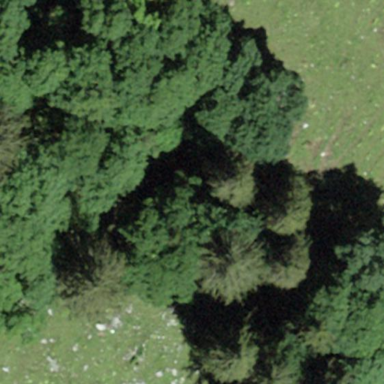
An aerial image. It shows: Forest area.